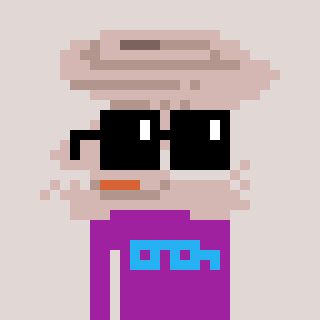
a pixel art character with square black sunglasses, a tornado-shaped head and a magenta-colored body on a warm background